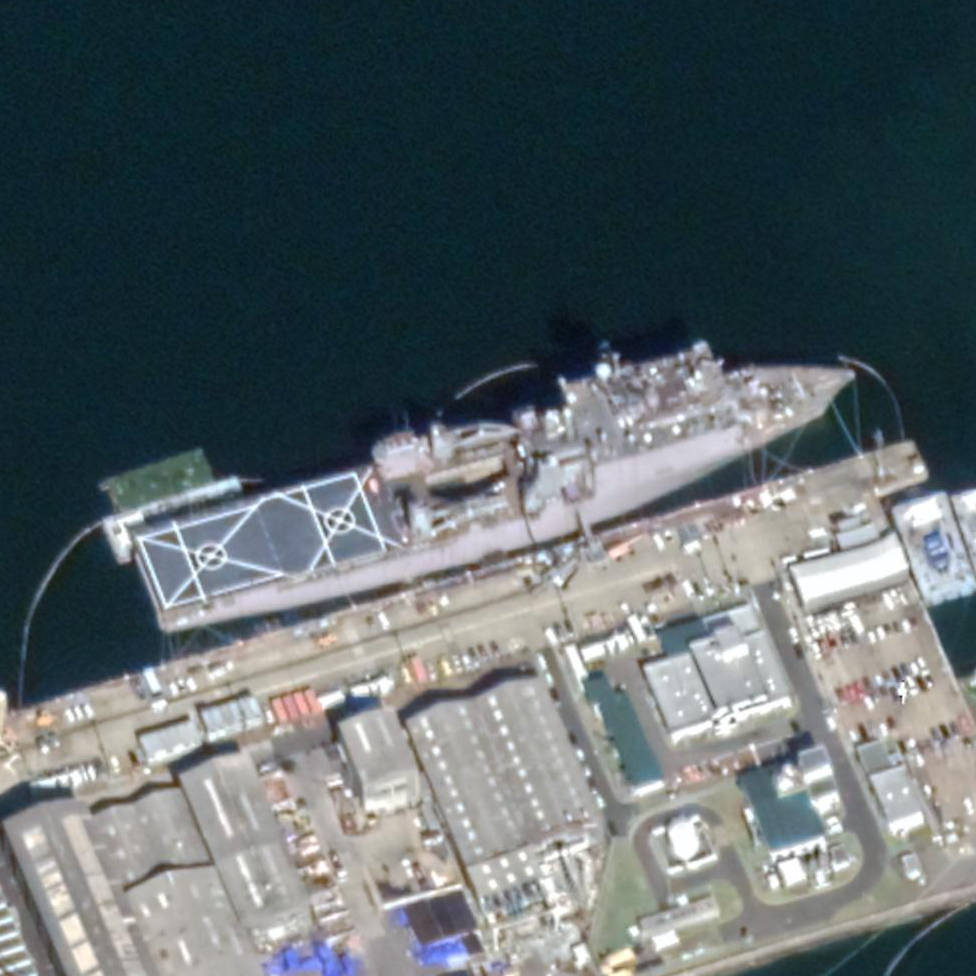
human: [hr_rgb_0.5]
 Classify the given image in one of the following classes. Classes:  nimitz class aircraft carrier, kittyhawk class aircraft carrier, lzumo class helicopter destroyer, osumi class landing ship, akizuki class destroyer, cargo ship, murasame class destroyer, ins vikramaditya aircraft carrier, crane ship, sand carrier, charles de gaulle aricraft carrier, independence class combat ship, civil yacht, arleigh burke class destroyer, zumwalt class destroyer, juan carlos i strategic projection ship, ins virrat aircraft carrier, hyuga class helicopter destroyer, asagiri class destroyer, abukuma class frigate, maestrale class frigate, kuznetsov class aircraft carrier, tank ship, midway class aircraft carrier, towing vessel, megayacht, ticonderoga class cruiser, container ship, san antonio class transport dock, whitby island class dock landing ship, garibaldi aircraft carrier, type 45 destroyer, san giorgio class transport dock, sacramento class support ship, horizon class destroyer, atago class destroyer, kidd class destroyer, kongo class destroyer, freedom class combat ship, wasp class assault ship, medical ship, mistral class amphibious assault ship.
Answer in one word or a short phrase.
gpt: Whitby Island class dock landing ship